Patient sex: M
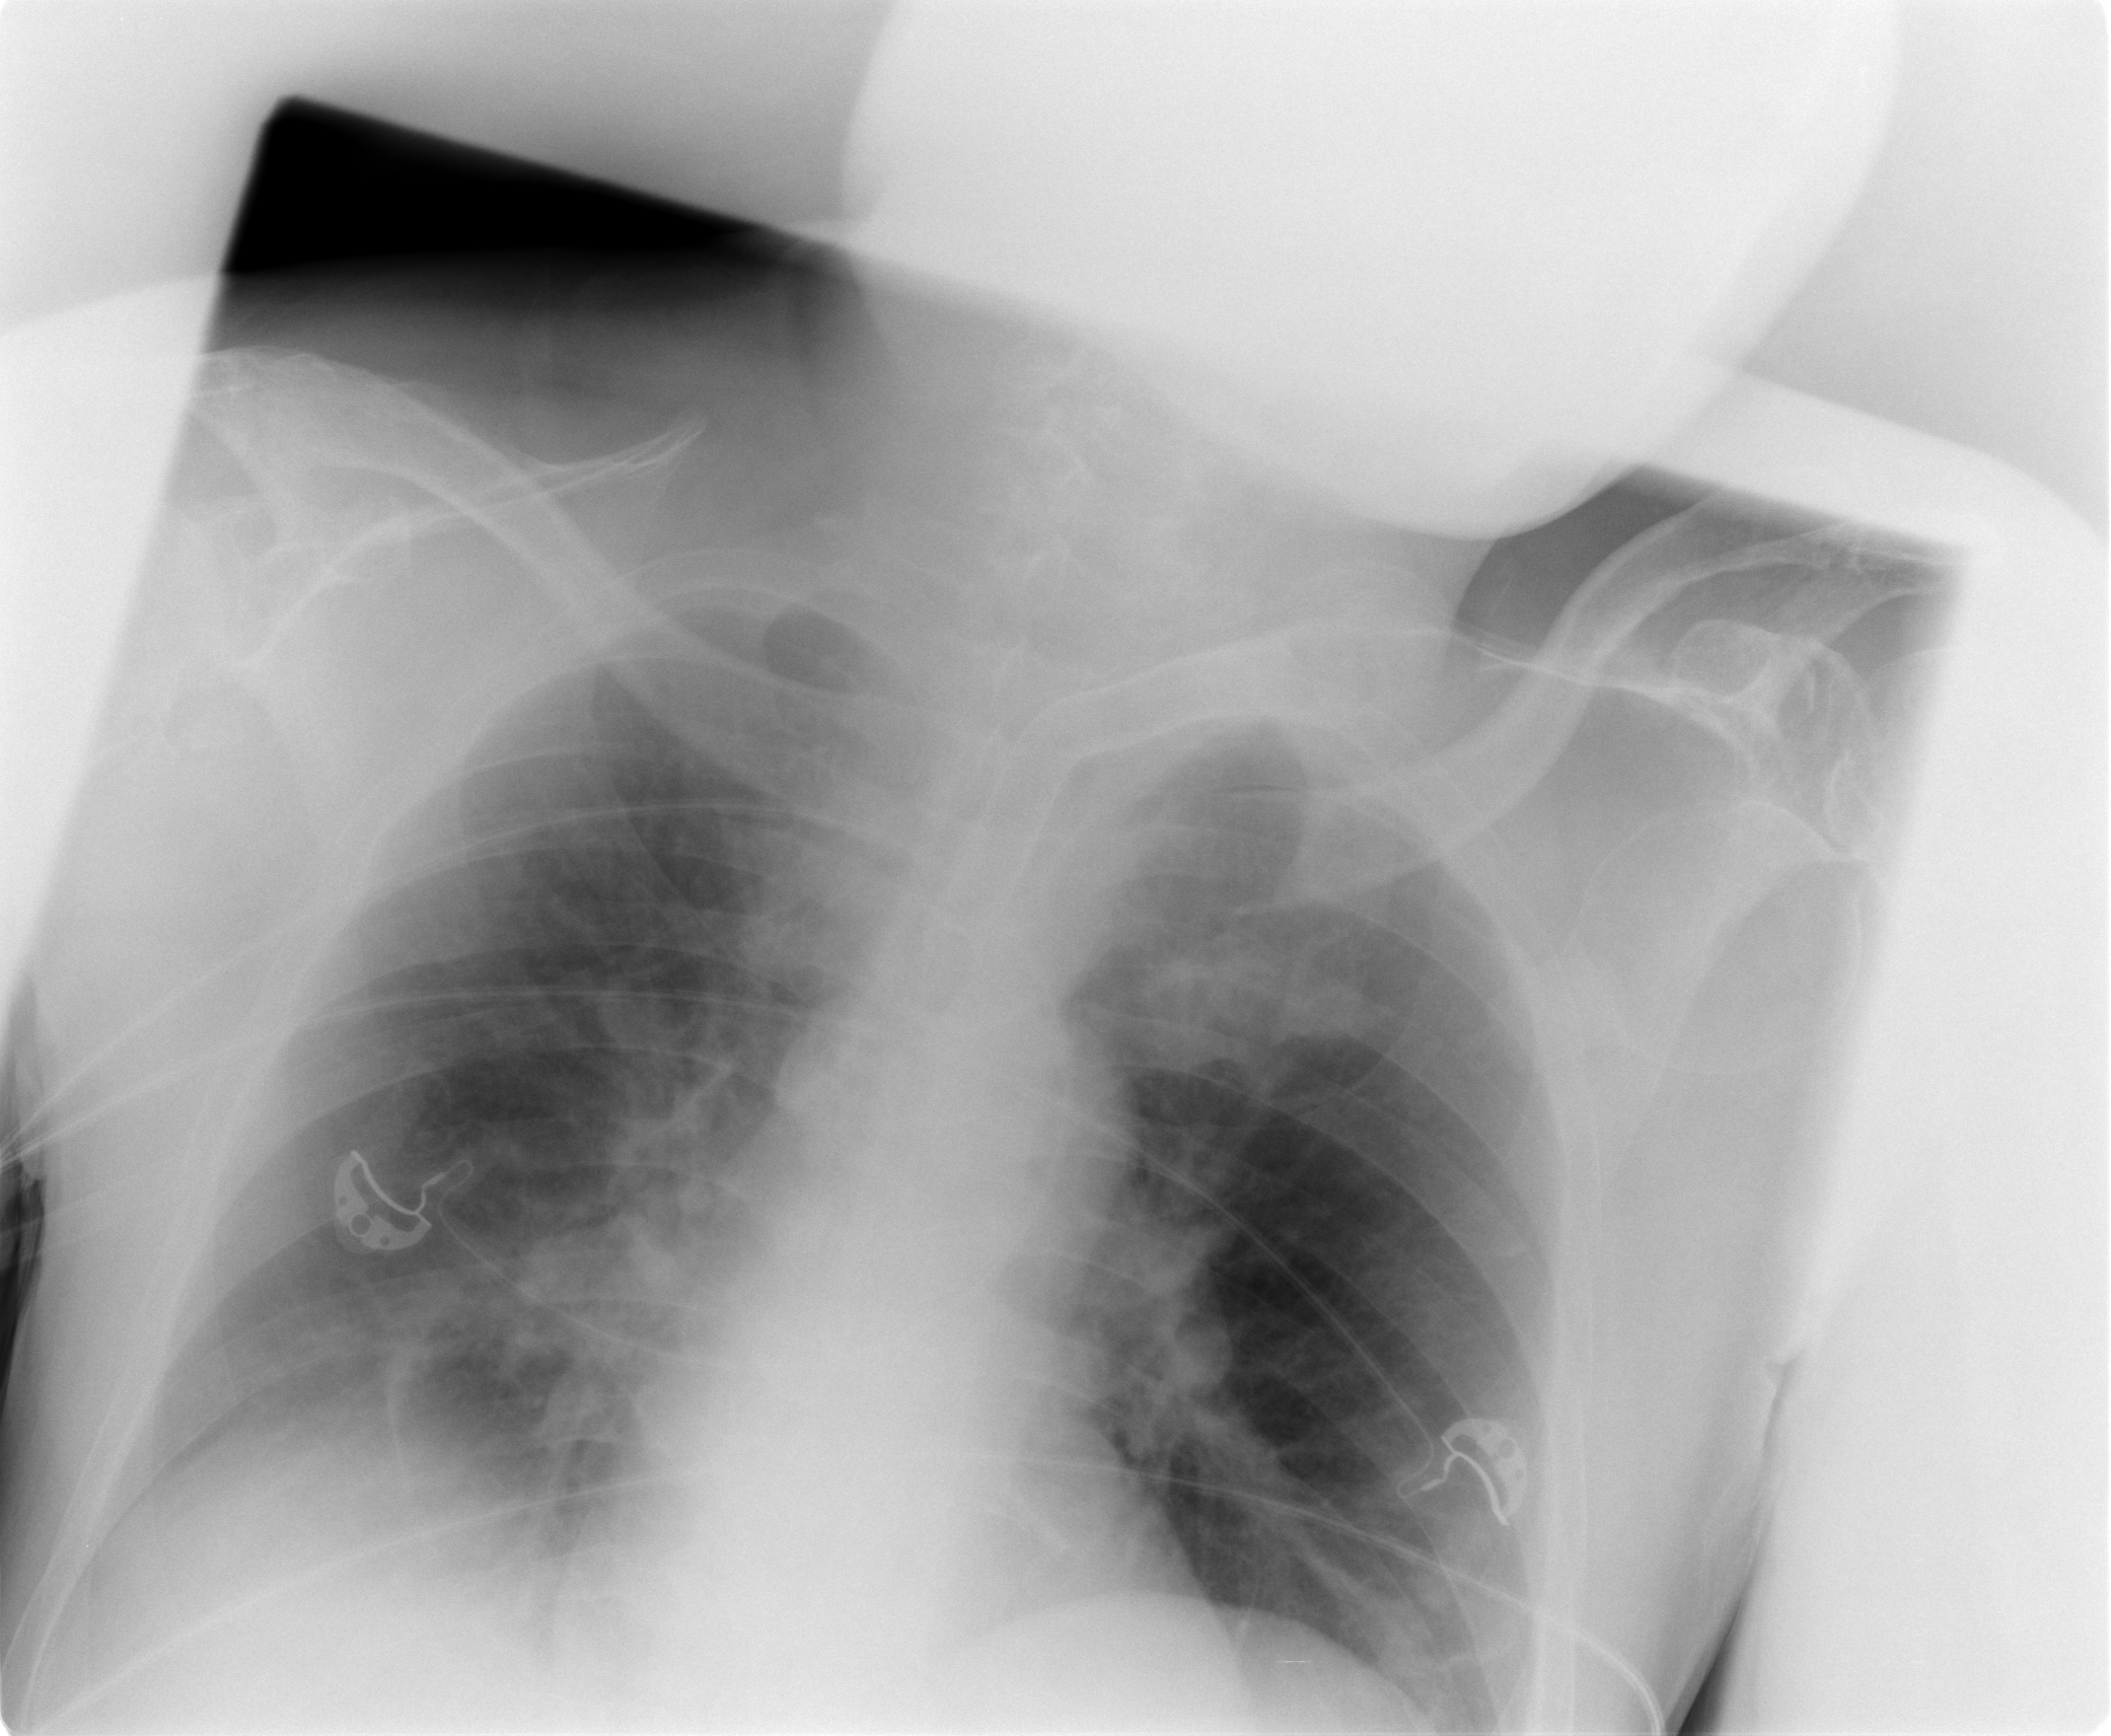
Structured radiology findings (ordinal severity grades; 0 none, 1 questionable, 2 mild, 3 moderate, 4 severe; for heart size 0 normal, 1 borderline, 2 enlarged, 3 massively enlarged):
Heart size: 0
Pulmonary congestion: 2
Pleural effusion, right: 2
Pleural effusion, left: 0
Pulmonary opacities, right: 2
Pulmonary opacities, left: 0
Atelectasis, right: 2
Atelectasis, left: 2